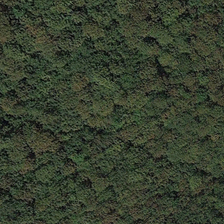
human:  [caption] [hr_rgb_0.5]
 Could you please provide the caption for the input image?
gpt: many green trees are in a piece of forest .

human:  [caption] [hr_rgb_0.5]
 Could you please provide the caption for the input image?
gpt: many green trees are in a piece of forest .

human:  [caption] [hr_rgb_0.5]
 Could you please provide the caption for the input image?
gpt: many green trees are in a piece of forest .

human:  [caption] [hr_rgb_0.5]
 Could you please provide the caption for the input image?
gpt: many green trees are in a piece of forest .

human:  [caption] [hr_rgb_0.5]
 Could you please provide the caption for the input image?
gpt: many green trees are in a piece of forest .